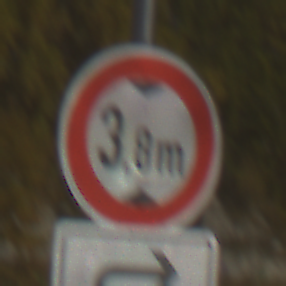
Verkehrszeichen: TatsaechlicheHoehe
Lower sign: RichtungsangabeDurchPfeile5
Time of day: MorningAfternoon
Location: Outdoor (Suburban)
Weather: PartlyCloudy
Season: NotSpecified
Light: Natural